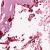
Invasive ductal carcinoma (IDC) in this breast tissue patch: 0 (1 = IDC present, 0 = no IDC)